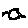
Label: sun